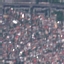
Land use / land cover class: Residential